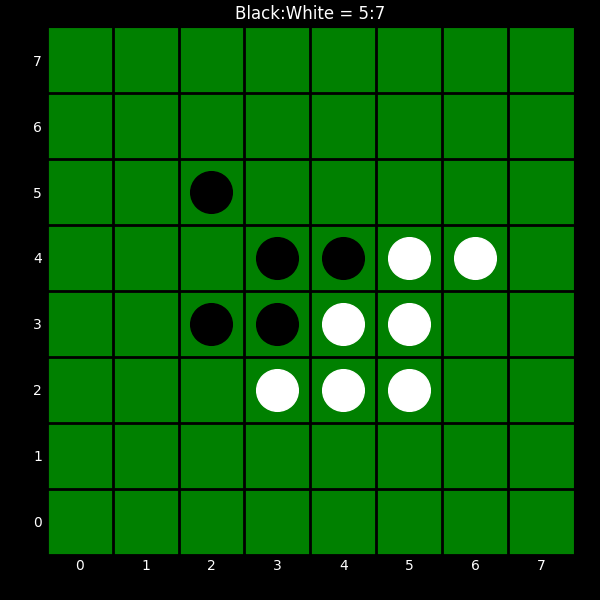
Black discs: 5
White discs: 7